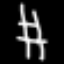
Label: chair